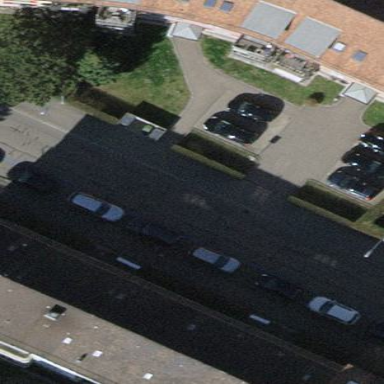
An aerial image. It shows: Parking lane.